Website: macys
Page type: customer-info-address
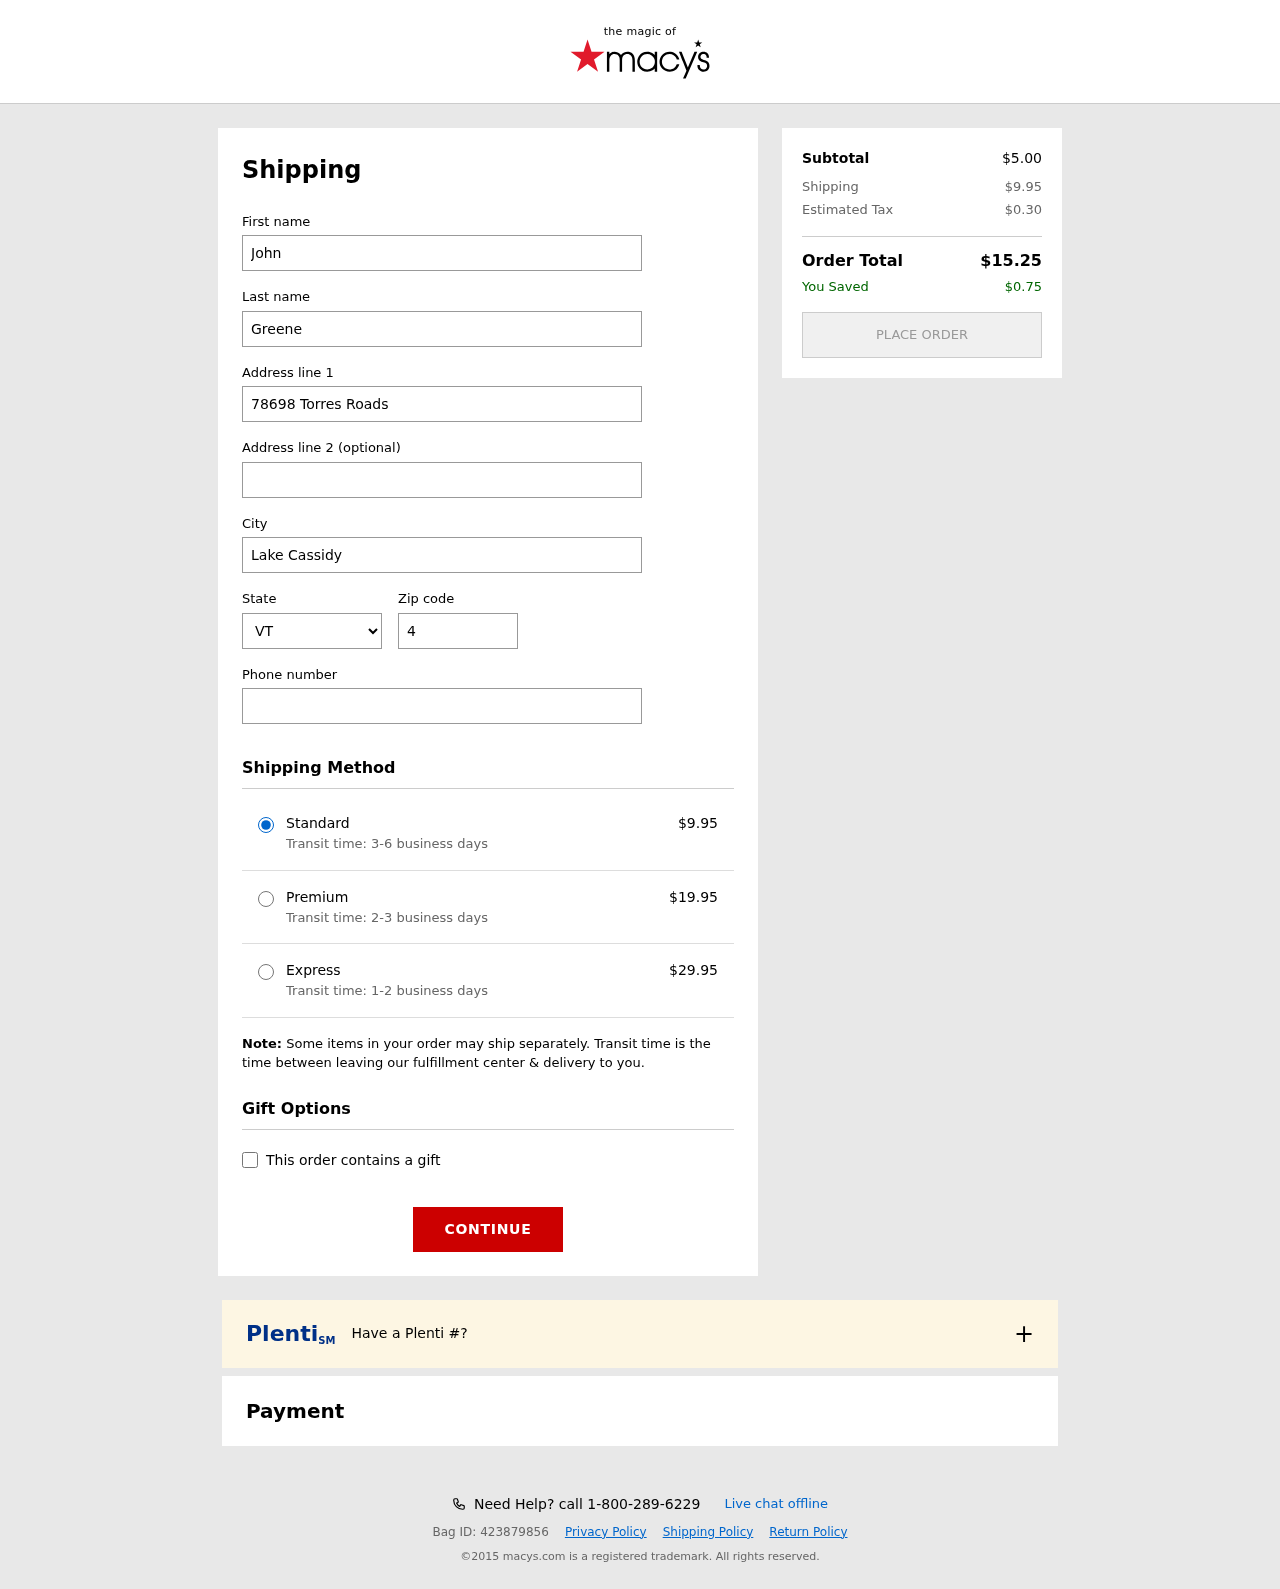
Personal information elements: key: PII_CITY
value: Lake Cassidy
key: PII_FIRSTNAME
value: John
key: PII_LASTNAME
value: Greene
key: PII_PHONE
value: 9394852414
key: PII_POSTCODE
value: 41982
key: PII_STATE_ABBR
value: VT
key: PII_STREET
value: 78698 Torres Roads
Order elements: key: ORDER_SHIPPING_COST
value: $9.95
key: ORDER_SHIPPING_COST_PREMIUM
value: $19.95
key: ORDER_SHIPPING_COST_EXPRESS
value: $29.95
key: ORDER_SUBTOTAL
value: $5.00
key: ORDER_TAX
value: $0.30
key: ORDER_TOTAL
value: $15.25
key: ORDER_SAVINGS
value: $0.75